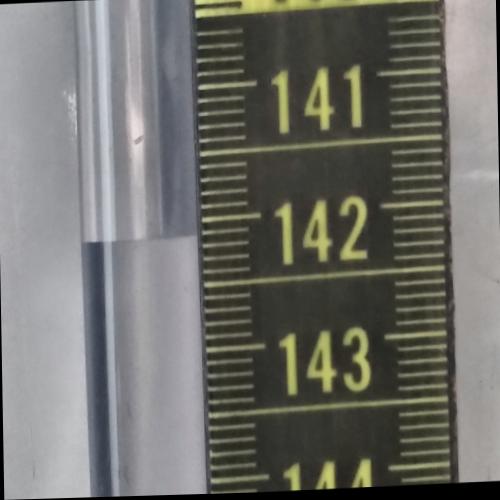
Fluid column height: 142.1 cm